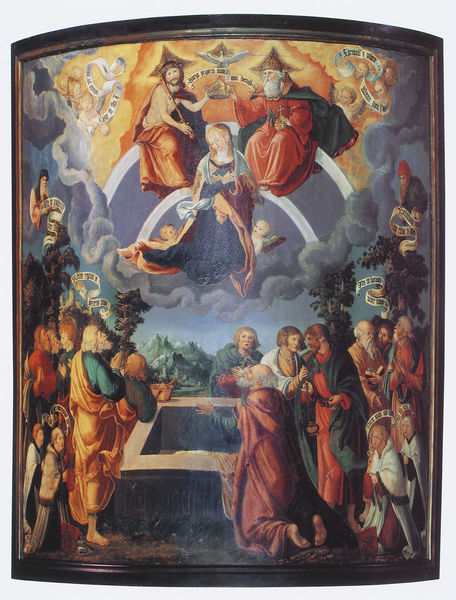
Titel: Himmelfahrt und Krönung Mariens
Künstler: Meister der Crispiniuslegende
Standort: Erfurt, Dom (EU - D - Thüringen)
Schlagwörter: baum, blau, gemälde, gott, himmel, mann, wolken, bäume, gelb, grün, menschen, männer, orange, rot, rahmen, hände, öl, vater, krone, brunnen, rund, engel, schrift, bogen, berge, farben, farbe, banner, thomas, text, gebet, fahren, christus, grab, jesus, jünger, maria, madonna, anbetung, mutter gottes, matia, sohn, himmelfahrt, aufsteigen, spruchband, stifter, apostel, heiliger geist, gottvater, dreieinigkeit, auffahren, muter gottes, dizcipeln, dizciplen, diziplen